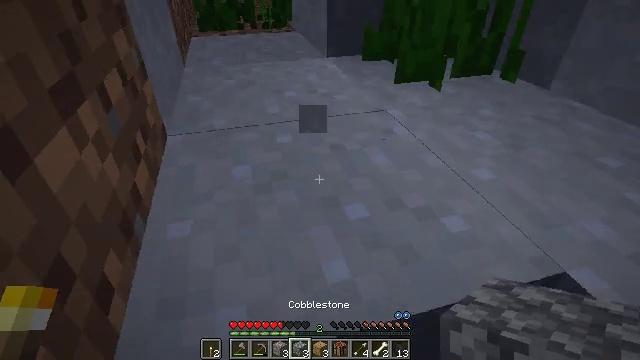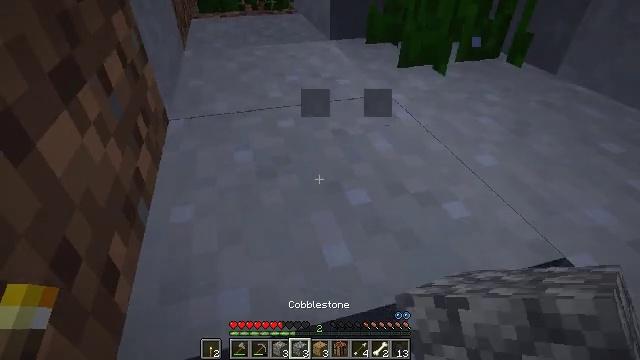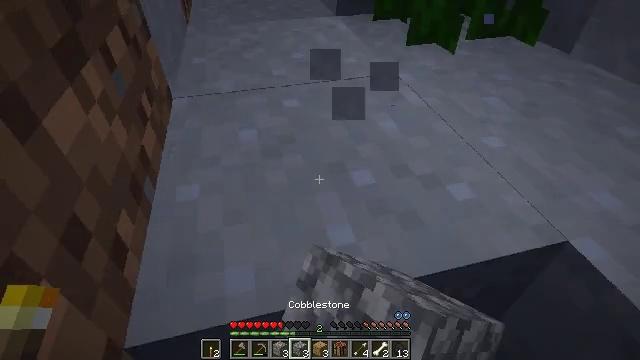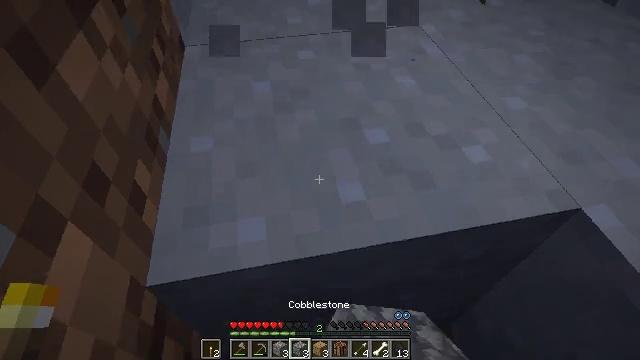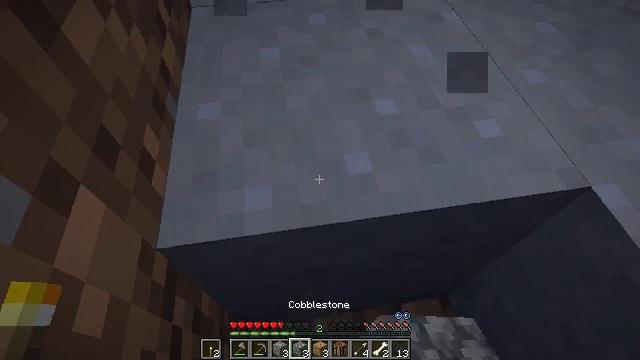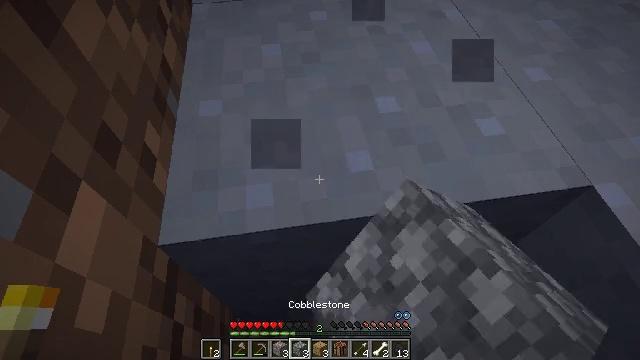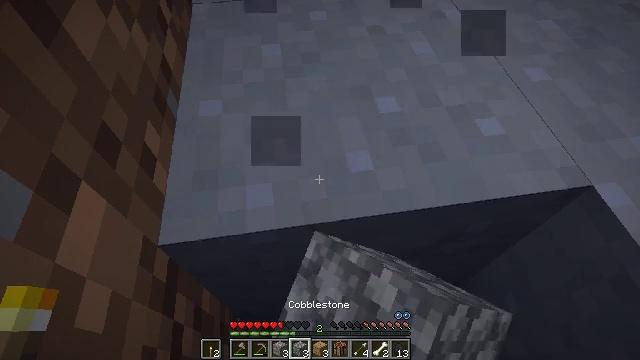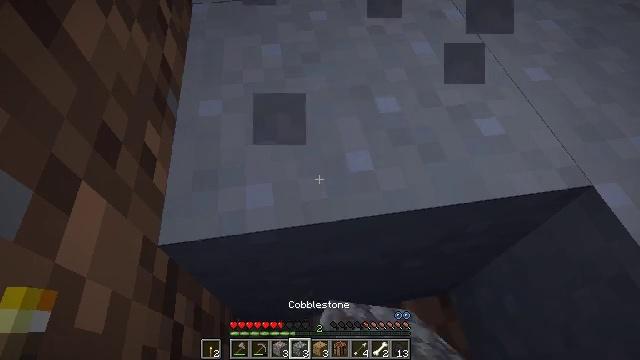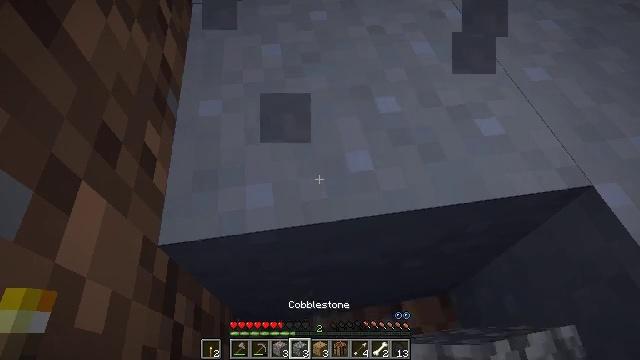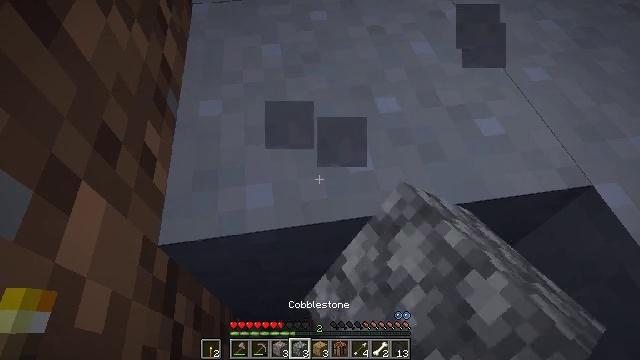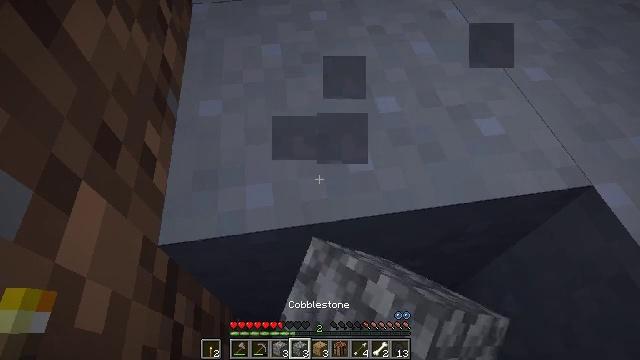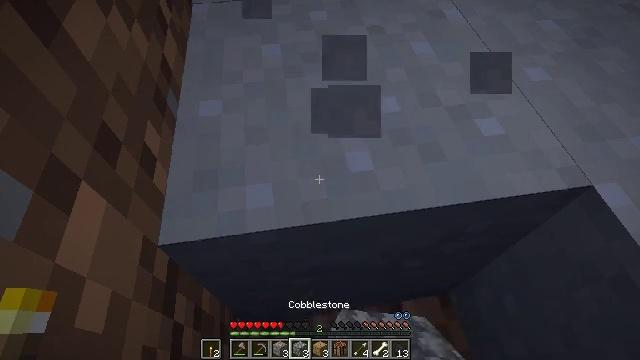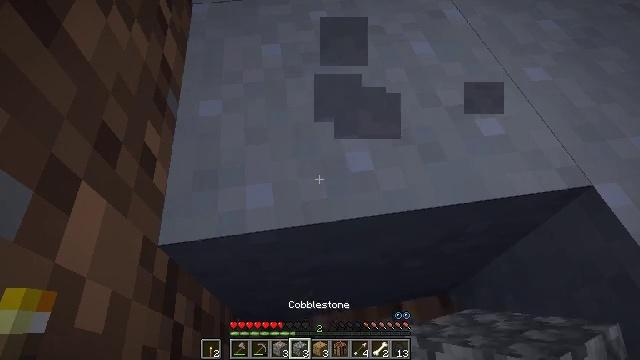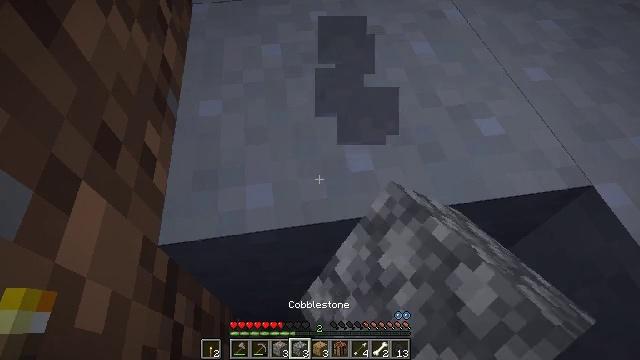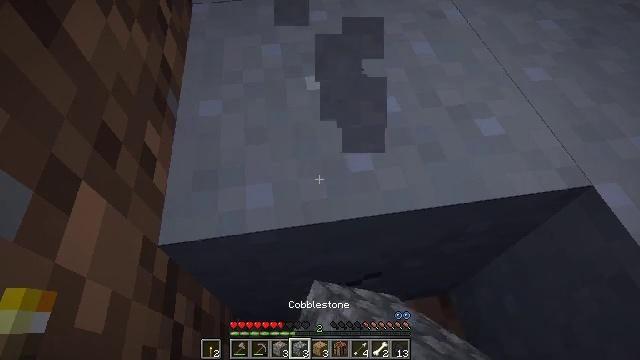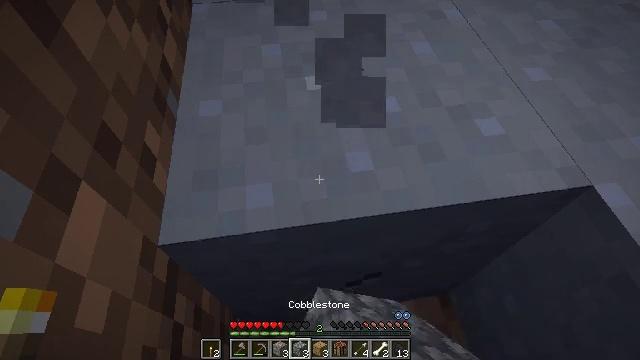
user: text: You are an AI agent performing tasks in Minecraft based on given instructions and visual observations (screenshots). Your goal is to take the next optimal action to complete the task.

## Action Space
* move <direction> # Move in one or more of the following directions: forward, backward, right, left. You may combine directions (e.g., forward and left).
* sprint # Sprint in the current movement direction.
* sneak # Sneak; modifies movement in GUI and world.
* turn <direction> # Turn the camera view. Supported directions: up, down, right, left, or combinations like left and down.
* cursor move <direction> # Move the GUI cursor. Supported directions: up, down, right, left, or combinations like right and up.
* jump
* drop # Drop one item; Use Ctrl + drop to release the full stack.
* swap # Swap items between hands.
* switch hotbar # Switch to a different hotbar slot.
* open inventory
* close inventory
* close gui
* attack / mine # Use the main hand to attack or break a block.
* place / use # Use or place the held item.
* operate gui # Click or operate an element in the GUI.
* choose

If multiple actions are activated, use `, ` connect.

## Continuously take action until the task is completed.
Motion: motion action
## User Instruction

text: Dig up clay found underwater.
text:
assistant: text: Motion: turn down, attack / mine
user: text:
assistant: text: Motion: turn left and down, attack / mine
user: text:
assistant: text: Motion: turn left and down, attack / mine
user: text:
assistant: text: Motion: turn left and down, attack / mine
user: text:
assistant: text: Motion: attack / mine
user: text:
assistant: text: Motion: attack / mine
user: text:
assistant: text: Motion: attack / mine
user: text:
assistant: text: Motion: attack / mine
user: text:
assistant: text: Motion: attack / mine
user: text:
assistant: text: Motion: attack / mine
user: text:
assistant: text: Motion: attack / mine
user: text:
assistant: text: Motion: attack / mine
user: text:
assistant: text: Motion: attack / mine
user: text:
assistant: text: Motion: attack / mine
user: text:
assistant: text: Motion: attack / mine
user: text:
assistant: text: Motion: attack / mine
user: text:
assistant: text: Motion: attack / mine
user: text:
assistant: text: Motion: attack / mine
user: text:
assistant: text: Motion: attack / mine
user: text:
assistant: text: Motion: attack / mine
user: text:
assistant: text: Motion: attack / mine
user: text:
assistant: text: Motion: attack / mine
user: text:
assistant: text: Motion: attack / mine
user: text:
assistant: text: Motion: attack / mine
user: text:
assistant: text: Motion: attack / mine
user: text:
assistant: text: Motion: attack / mine
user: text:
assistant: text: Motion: attack / mine
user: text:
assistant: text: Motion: attack / mine
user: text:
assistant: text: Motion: attack / mine
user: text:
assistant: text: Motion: attack / mine